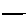
Label: line